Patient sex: M
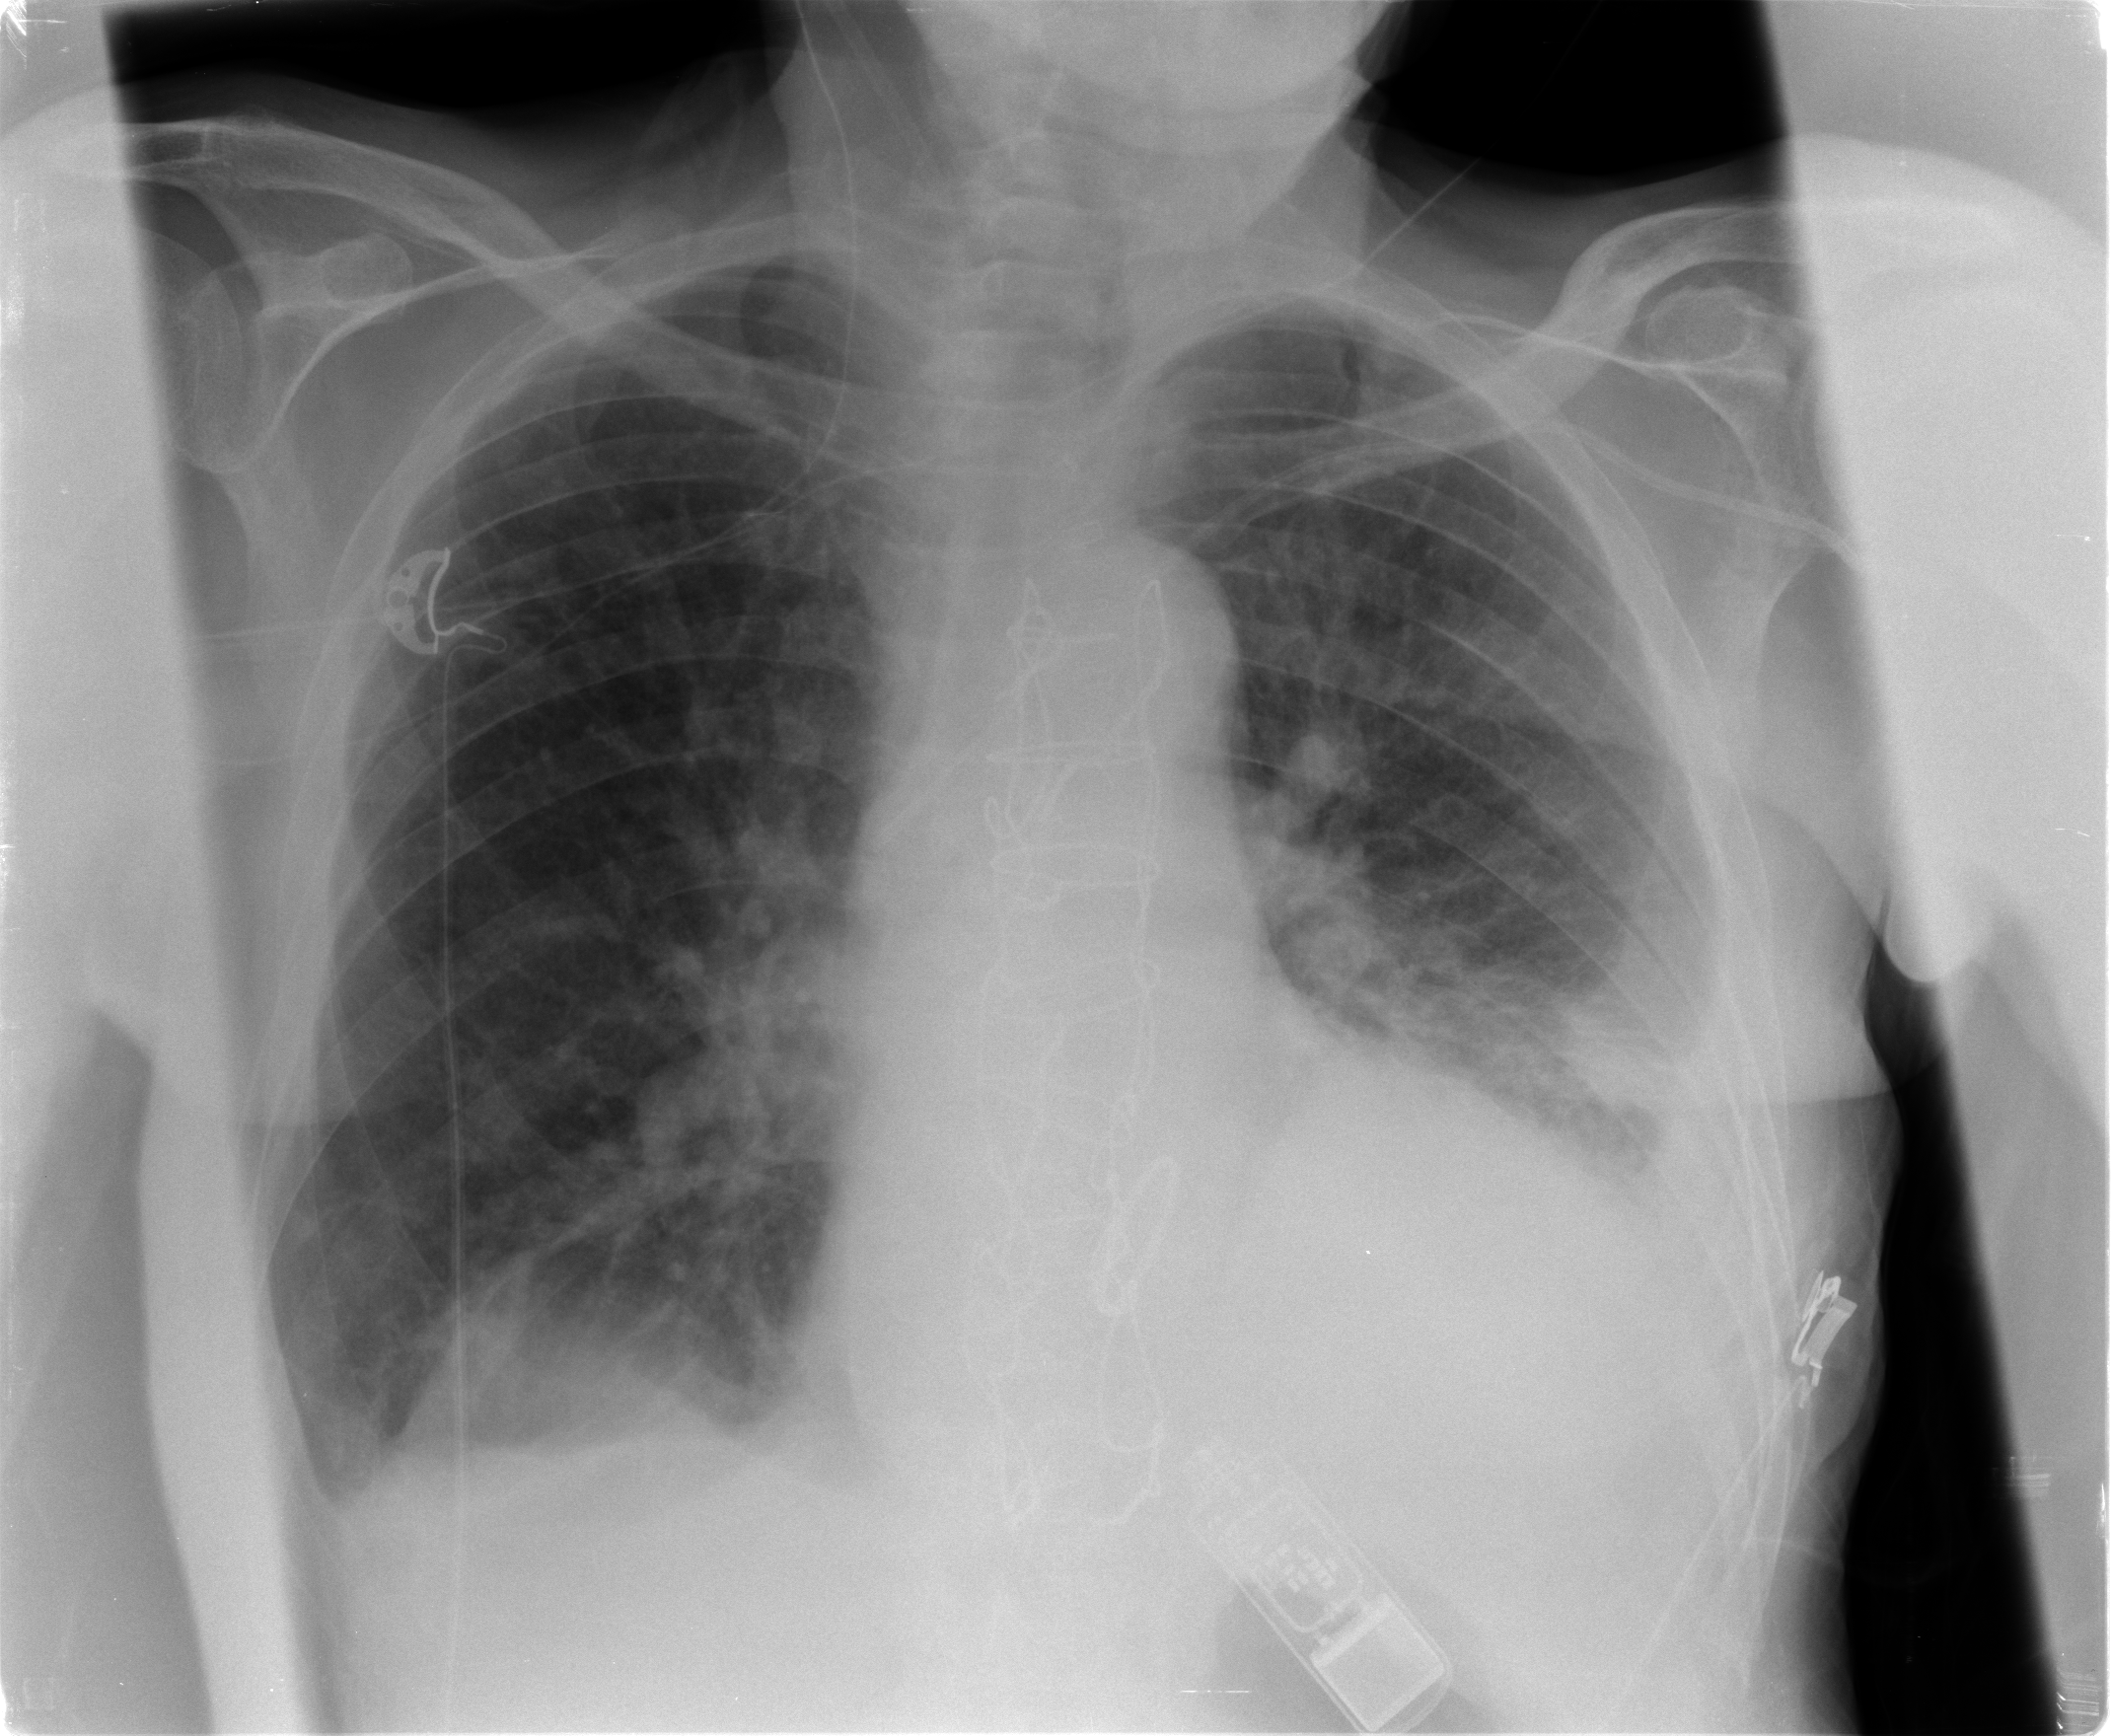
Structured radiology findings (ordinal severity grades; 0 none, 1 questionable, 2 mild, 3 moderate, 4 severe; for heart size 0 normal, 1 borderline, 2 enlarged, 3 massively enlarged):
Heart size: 2
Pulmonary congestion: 2
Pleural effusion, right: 2
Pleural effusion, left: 2
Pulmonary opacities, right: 0
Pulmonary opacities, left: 2
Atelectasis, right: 2
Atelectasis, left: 3